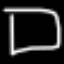
Label: square